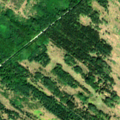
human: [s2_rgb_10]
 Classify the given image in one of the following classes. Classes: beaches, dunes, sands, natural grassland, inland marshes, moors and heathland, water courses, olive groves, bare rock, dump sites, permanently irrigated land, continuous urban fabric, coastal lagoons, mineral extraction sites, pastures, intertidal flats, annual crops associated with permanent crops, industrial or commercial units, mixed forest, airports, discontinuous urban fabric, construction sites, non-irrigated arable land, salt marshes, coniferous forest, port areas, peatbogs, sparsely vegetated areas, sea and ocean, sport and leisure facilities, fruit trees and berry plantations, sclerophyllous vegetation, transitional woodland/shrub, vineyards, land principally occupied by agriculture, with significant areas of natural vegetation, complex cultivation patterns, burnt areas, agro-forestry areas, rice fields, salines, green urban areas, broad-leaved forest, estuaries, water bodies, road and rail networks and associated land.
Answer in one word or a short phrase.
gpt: broad-leaved forest, coniferous forest, mixed forest, transitional woodland/shrub